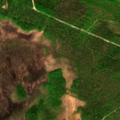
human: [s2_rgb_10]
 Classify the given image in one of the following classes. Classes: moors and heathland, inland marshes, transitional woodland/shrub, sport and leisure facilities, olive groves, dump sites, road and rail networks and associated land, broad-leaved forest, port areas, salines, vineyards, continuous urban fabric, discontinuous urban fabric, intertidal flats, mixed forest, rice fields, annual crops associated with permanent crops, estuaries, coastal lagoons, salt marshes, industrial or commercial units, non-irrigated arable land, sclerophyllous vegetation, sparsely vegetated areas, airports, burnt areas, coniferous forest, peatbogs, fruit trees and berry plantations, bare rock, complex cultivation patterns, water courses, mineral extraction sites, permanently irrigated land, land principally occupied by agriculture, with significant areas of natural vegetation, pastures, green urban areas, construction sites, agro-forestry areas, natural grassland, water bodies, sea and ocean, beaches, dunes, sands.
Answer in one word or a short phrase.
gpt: mixed forest, peatbogs